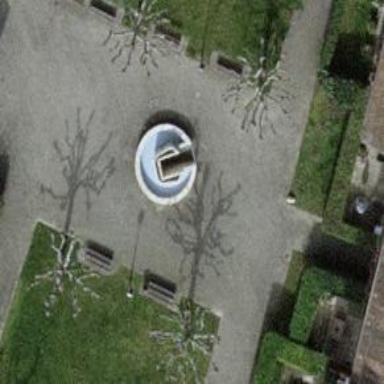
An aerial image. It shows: Beautiful fountain.